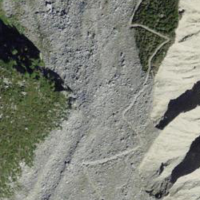
EUNIS habitat code: 48
Species observed at this site:
Phoenicurus ochruros
Nucifraga caryocatactes